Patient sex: F
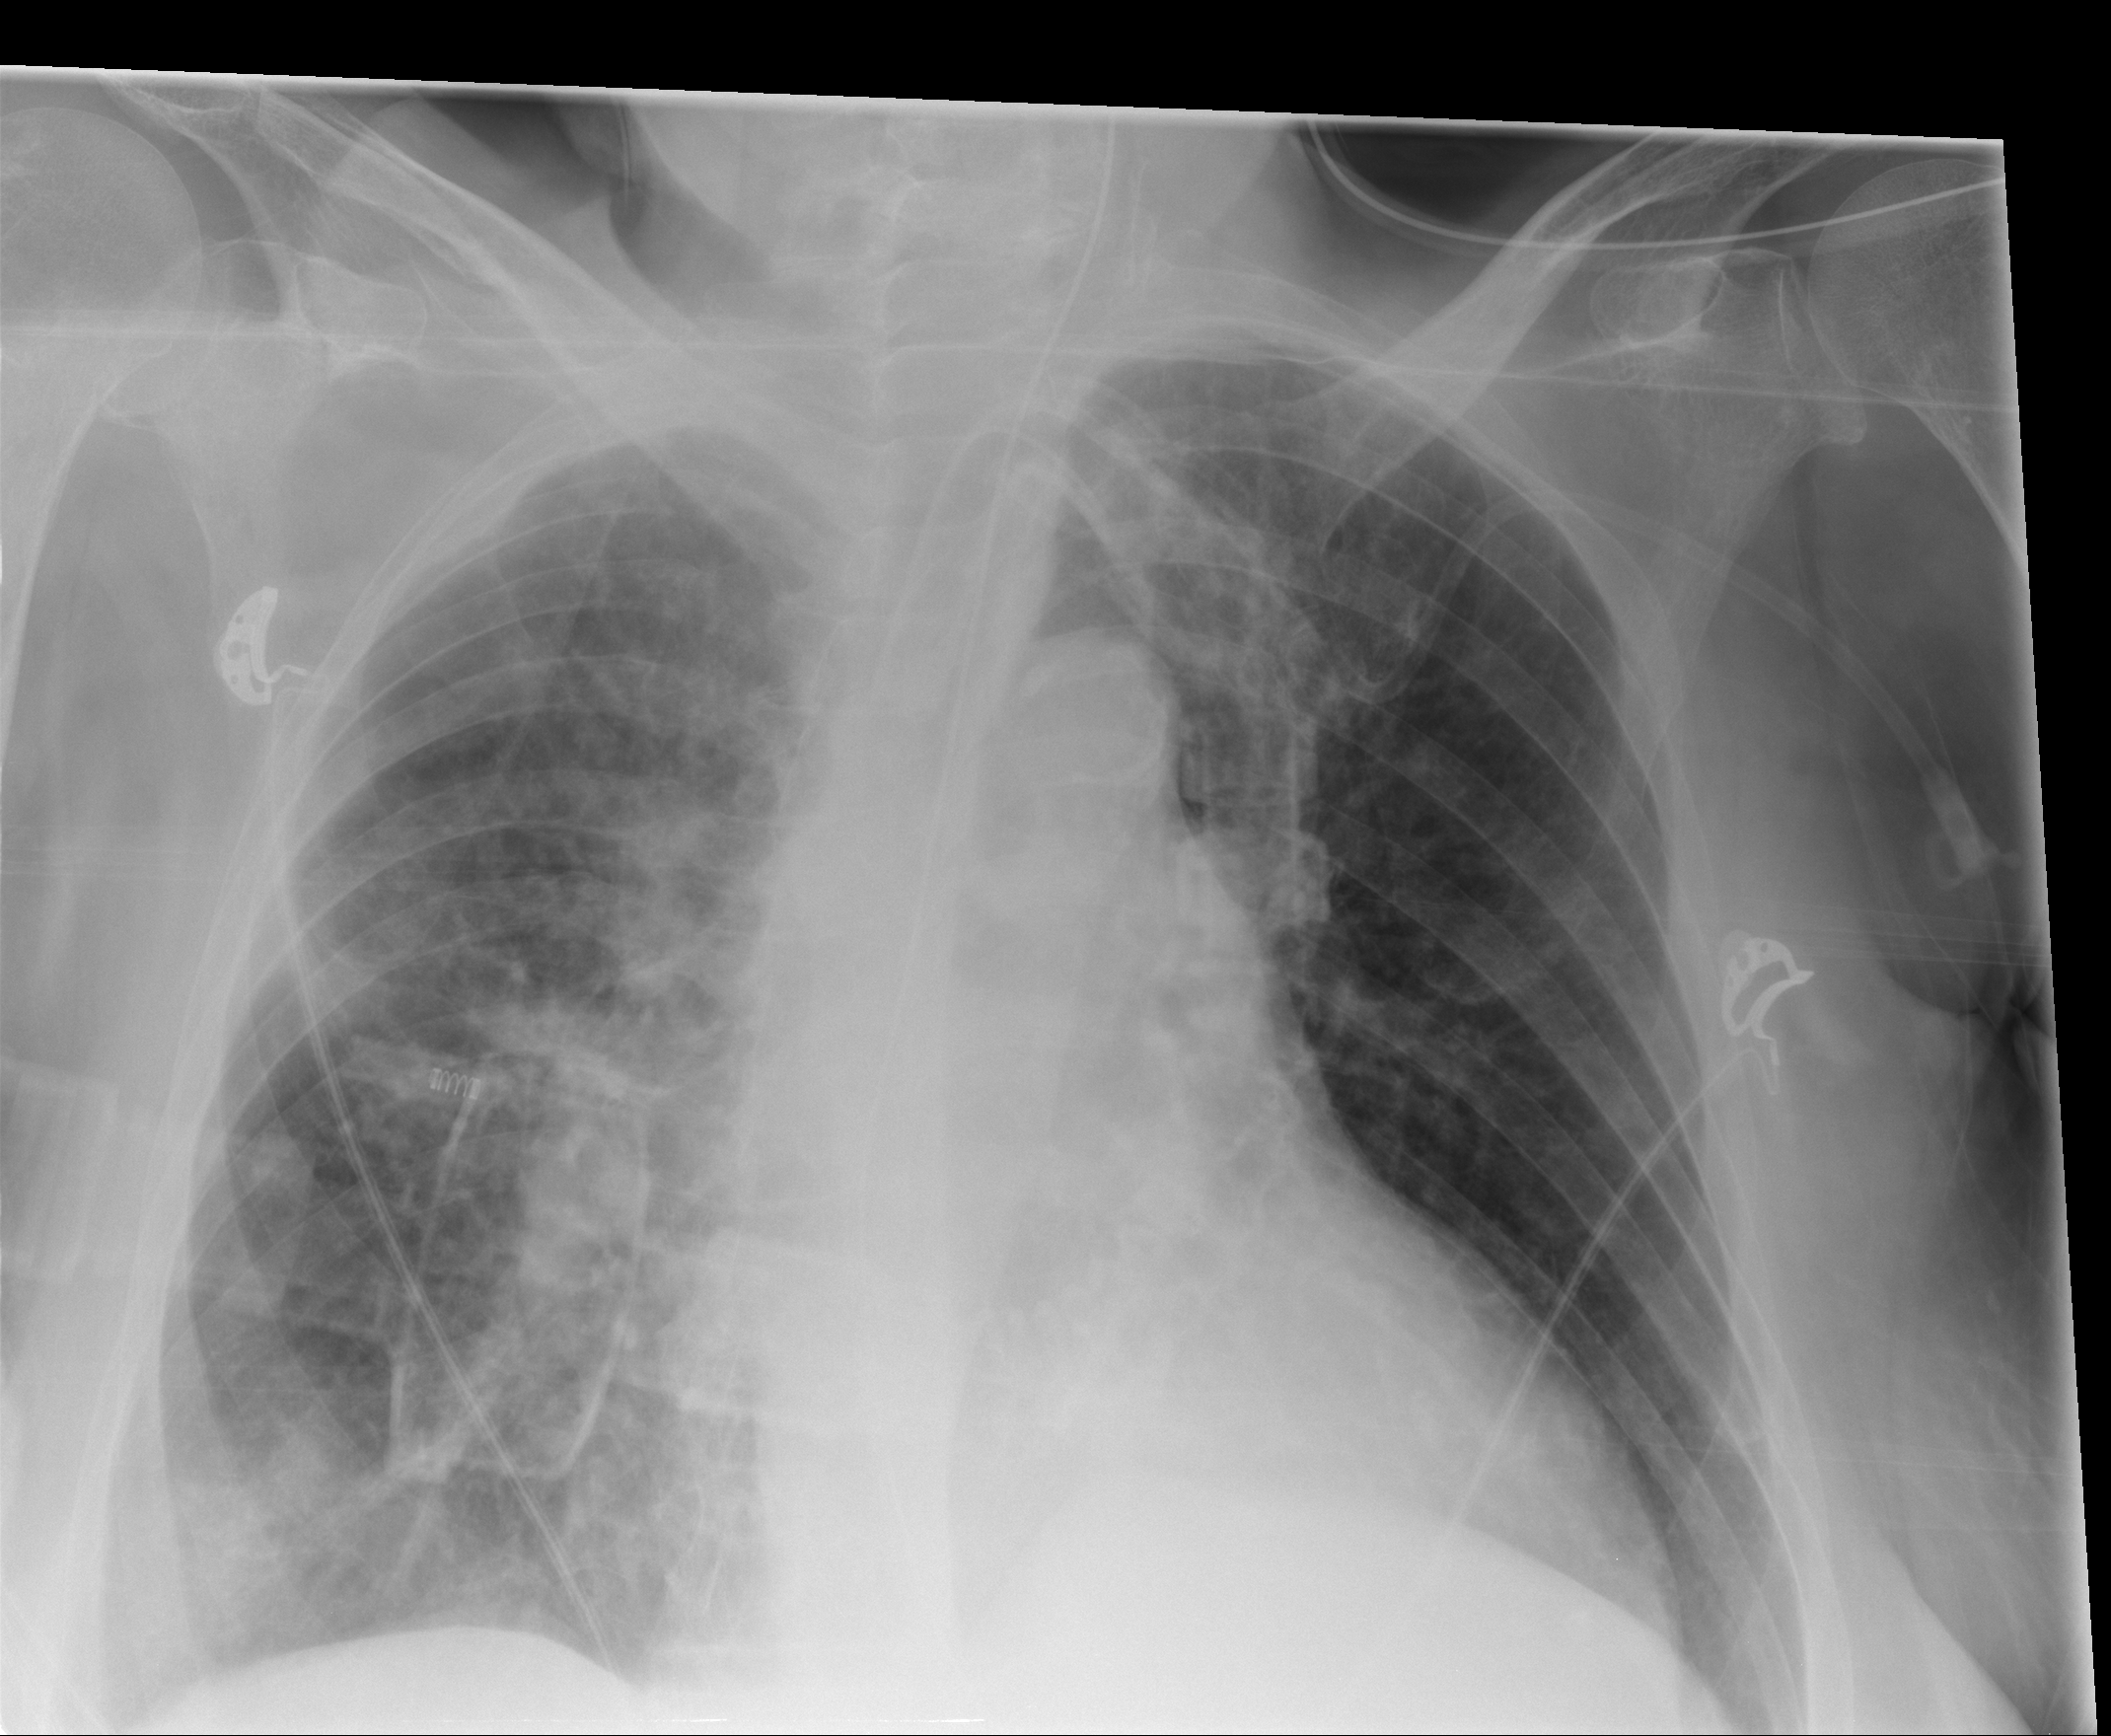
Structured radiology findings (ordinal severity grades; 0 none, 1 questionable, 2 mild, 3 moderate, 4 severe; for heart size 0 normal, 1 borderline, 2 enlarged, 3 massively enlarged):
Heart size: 2
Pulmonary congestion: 0
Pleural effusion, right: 1
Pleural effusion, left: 0
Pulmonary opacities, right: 2
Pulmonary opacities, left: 2
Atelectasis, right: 2
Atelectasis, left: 0